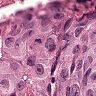
Metastatic tissue present: yes